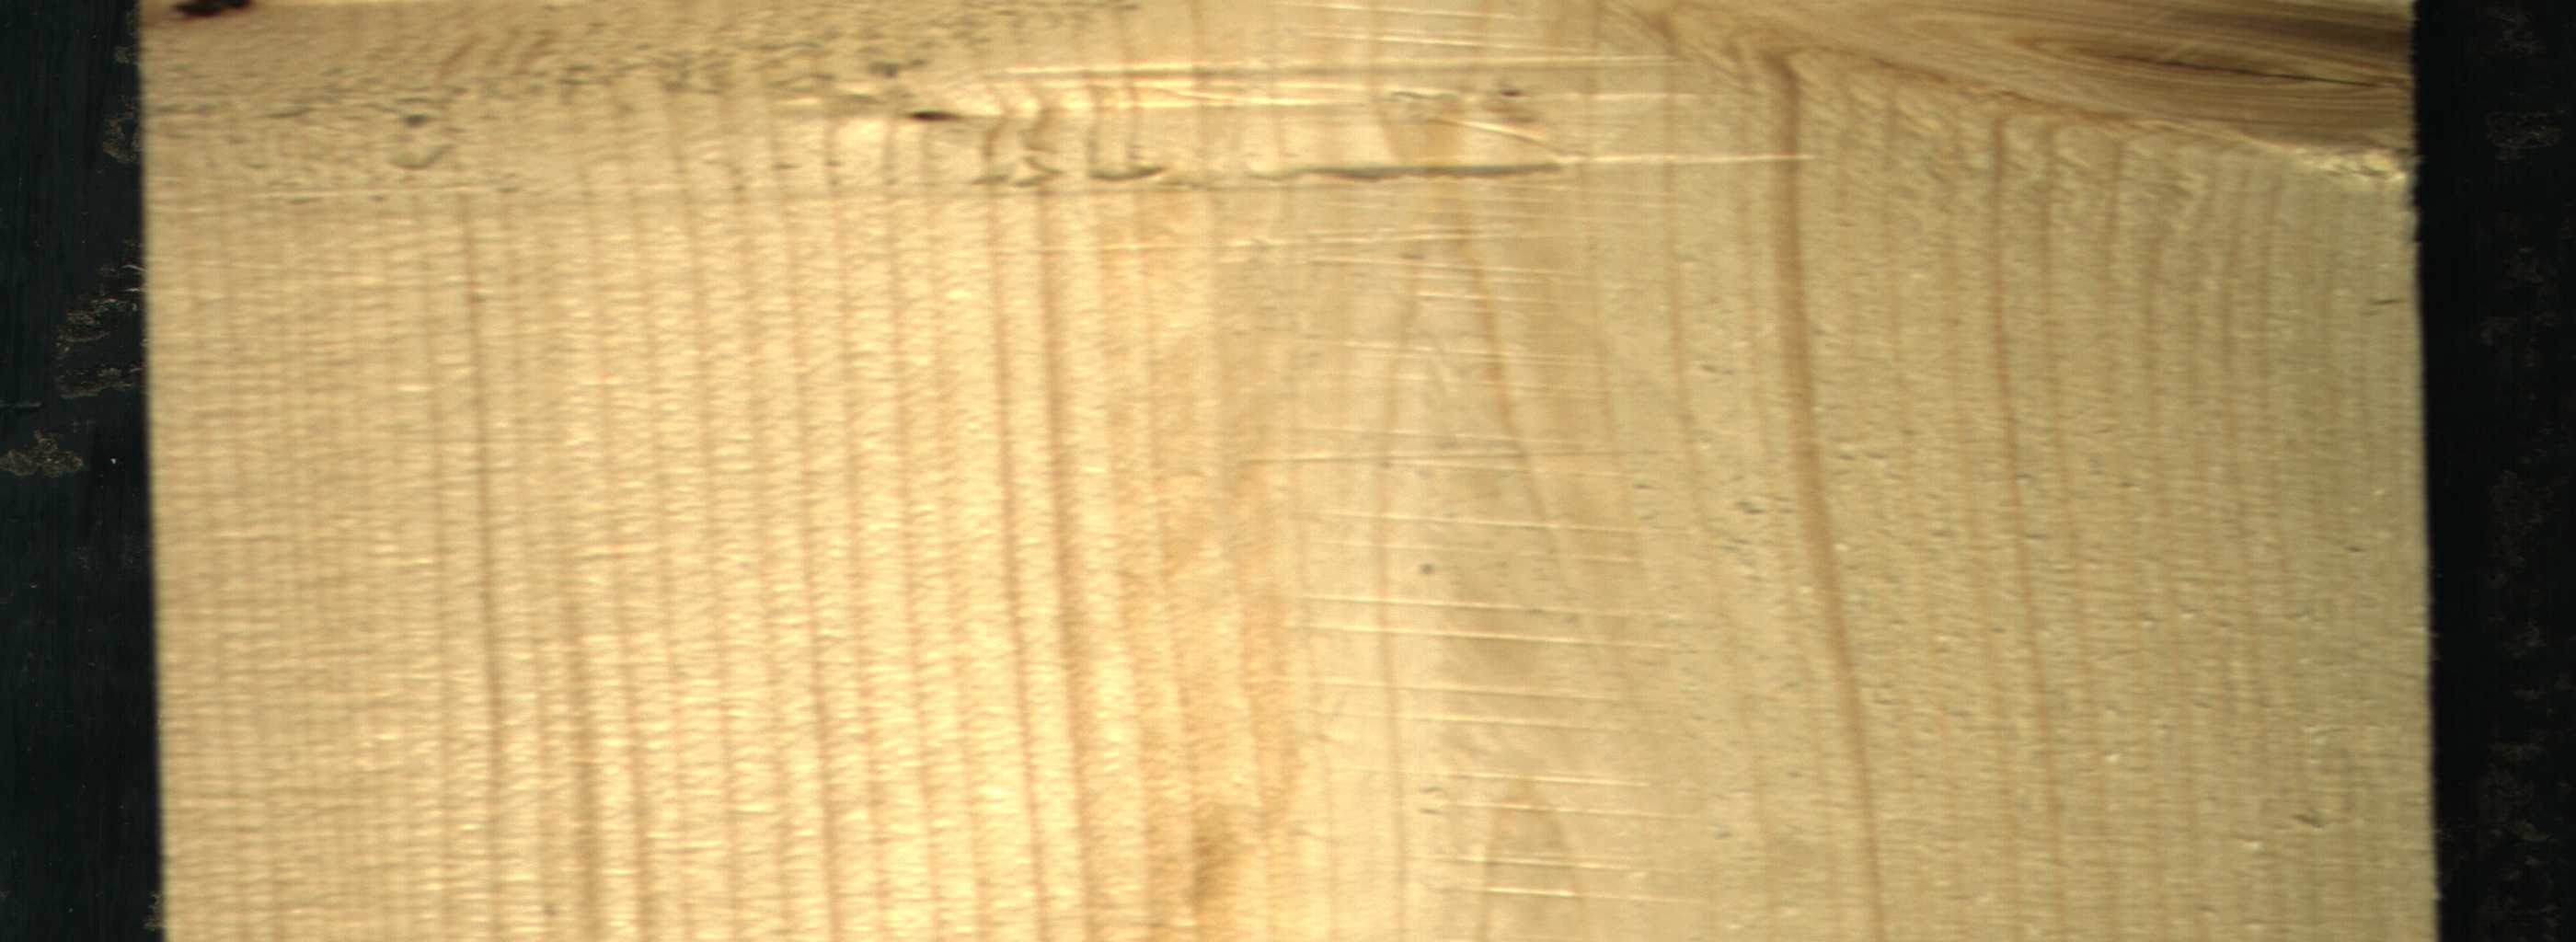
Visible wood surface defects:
knot_with_crack
Dead_Knot